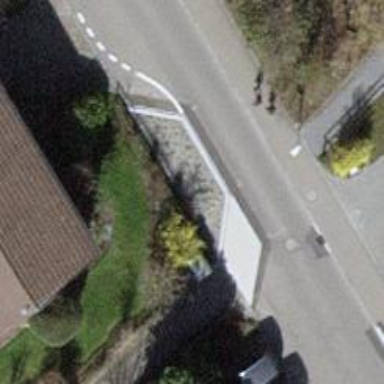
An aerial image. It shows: Cycle barrier.